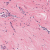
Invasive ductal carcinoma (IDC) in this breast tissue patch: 1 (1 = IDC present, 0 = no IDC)